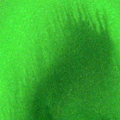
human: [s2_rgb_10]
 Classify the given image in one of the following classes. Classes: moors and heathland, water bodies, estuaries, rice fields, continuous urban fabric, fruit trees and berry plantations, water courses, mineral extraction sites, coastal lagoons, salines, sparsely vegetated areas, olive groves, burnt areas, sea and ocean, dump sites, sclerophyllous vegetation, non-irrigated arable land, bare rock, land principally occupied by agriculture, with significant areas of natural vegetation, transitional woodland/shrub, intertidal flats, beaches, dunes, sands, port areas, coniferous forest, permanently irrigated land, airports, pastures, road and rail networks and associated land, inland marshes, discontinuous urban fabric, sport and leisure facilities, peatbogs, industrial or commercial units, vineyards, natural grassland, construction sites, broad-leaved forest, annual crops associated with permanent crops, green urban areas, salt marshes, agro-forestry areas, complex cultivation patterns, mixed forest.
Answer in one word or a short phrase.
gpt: coastal lagoons